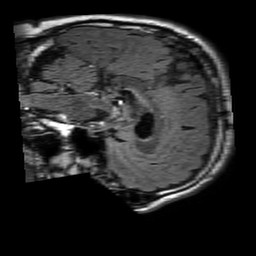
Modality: FLAIR
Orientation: sagittal
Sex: male
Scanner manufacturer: philips
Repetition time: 11 s
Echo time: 0.125 s